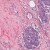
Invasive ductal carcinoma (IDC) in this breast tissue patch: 1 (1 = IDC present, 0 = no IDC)